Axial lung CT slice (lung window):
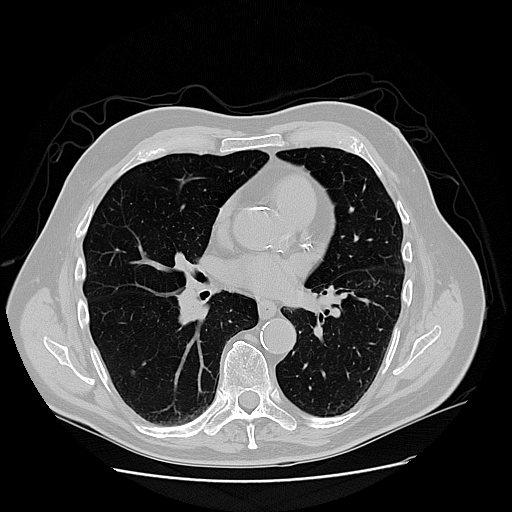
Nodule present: yes
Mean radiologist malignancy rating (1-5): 2